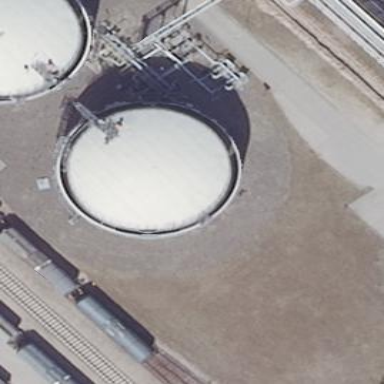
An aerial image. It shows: Storage tank created as man-made structure.